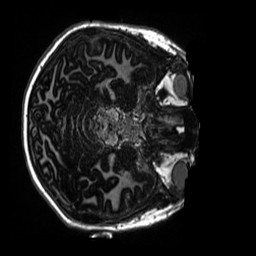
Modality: MP2RAGE
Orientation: axial
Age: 10
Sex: female
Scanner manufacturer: siemens
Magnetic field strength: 3 T
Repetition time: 4 s
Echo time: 0.00303 s